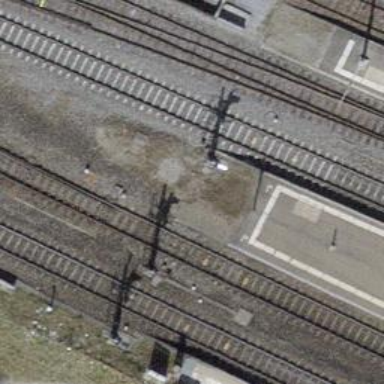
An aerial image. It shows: Railway signal.